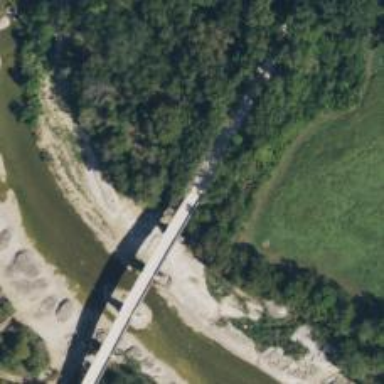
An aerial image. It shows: Unclassified road with bridge.